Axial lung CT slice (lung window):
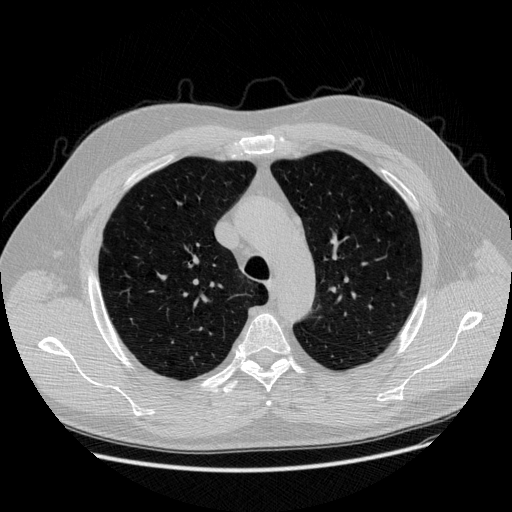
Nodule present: no